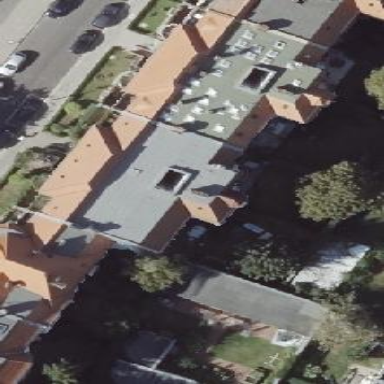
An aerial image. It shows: Unique apartment building with double saltbox roof shape.